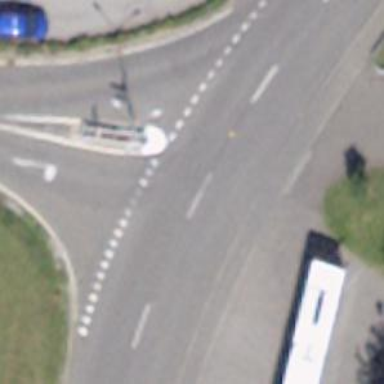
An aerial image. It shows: Sidewalk along the footway.